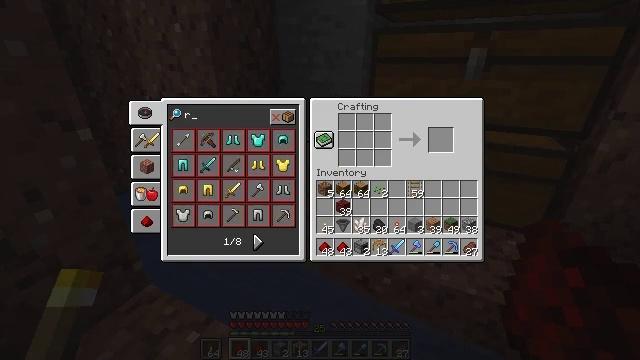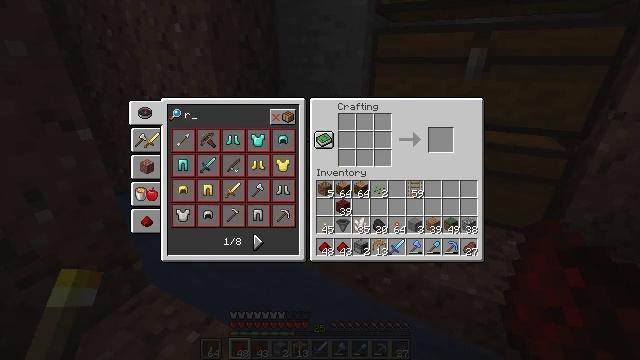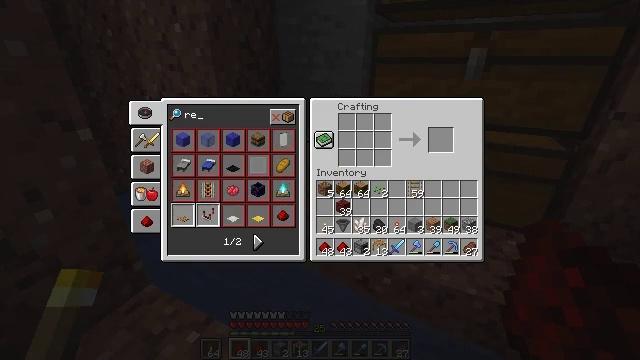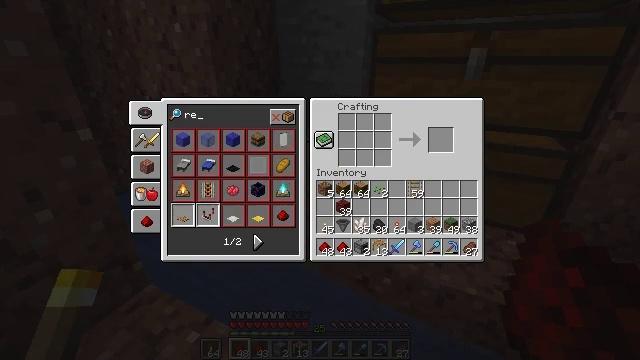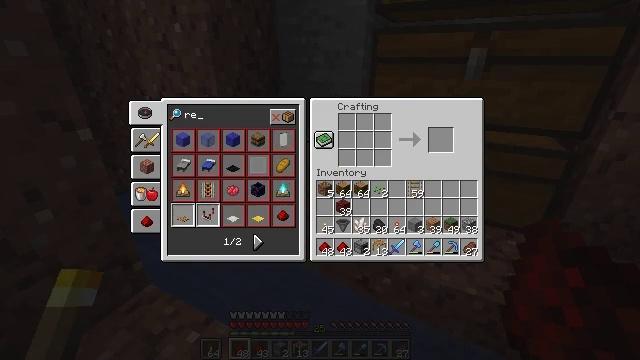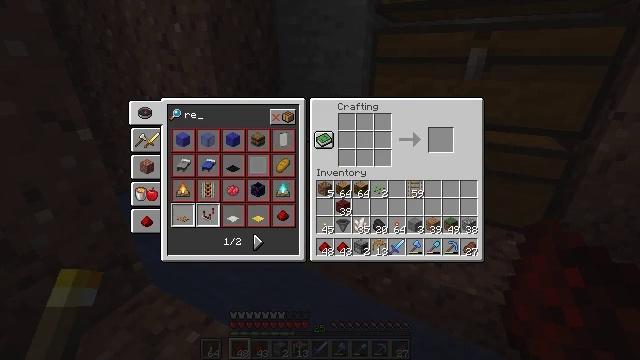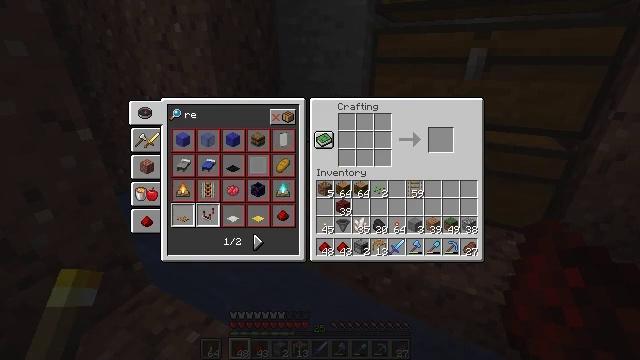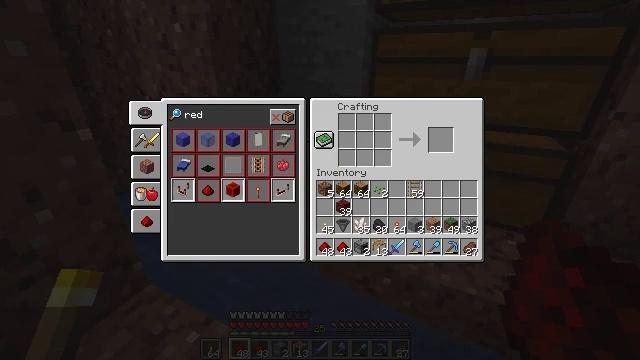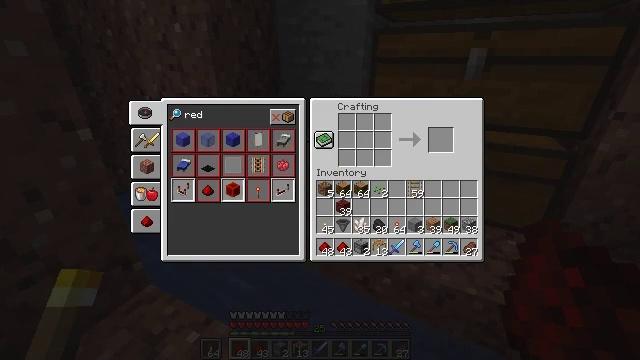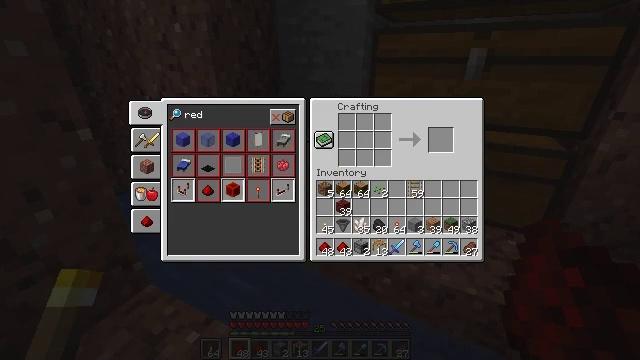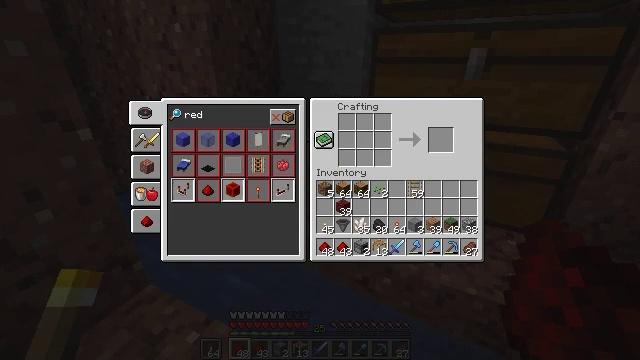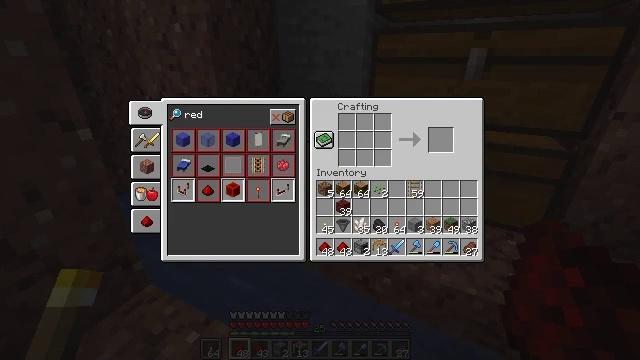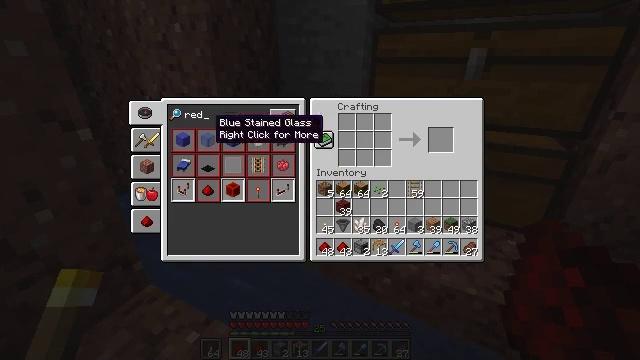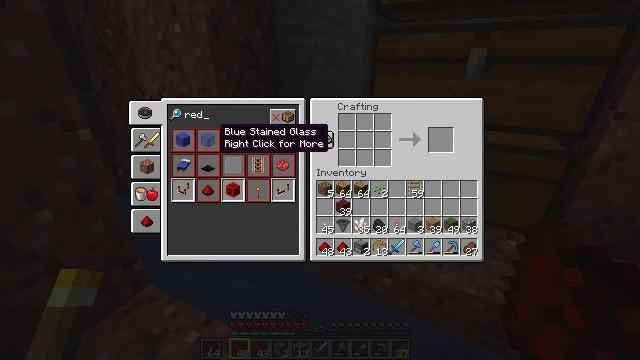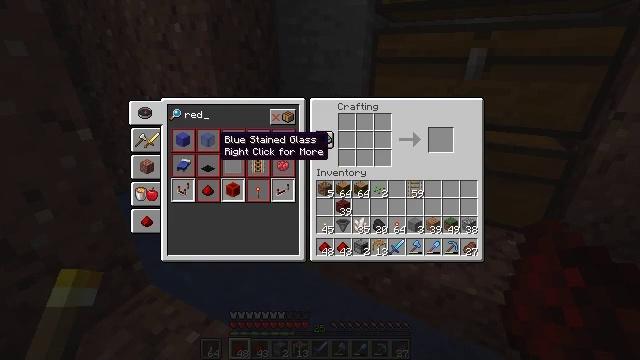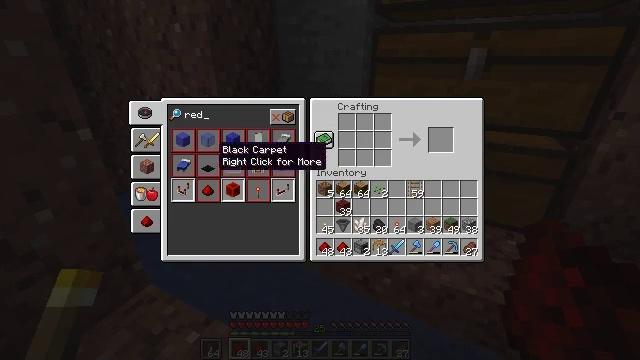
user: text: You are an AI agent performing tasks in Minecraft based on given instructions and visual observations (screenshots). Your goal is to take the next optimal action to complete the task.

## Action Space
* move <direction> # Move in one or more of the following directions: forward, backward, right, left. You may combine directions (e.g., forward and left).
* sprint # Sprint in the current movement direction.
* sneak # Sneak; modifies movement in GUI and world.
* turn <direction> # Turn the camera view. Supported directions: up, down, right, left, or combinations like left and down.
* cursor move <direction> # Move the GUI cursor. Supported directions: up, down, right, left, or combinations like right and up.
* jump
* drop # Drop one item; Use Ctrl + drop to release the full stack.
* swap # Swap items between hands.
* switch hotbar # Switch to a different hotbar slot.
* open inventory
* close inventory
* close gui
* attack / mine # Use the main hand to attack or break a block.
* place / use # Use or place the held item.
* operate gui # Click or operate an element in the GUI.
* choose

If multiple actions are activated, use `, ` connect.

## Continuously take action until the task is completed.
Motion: motion action
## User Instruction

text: Use the crafting table interface to craft a repeater.
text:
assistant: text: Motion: no_op
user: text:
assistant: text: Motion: no_op
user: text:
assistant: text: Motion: no_op
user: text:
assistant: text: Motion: no_op
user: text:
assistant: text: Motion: no_op
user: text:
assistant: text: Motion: no_op
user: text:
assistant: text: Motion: move right
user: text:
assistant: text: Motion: move right
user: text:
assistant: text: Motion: move right
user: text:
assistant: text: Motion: move right
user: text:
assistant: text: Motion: no_op
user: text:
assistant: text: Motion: cursor move down
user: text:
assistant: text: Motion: cursor move down
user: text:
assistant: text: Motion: cursor move down
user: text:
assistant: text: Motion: cursor move down
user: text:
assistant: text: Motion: cursor move down
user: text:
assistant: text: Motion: cursor move left and down
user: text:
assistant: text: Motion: cursor move right and down
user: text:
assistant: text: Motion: cursor move right
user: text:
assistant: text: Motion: cursor move right
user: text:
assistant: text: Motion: no_op
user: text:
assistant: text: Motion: no_op
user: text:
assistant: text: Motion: no_op
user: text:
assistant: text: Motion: no_op
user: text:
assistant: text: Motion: no_op
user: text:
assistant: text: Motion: no_op
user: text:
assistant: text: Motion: operate gui
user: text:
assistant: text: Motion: operate gui
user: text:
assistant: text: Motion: operate gui
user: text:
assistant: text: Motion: no_op